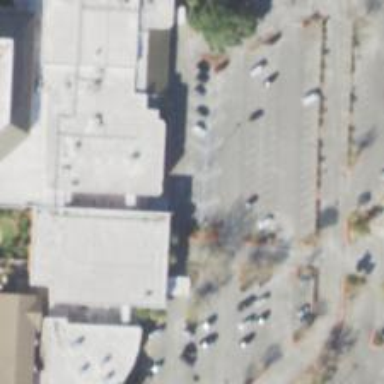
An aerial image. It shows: Parking space is available.